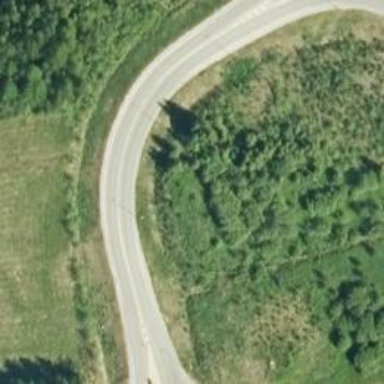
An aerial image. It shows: Trunk link road with asphalt surface.